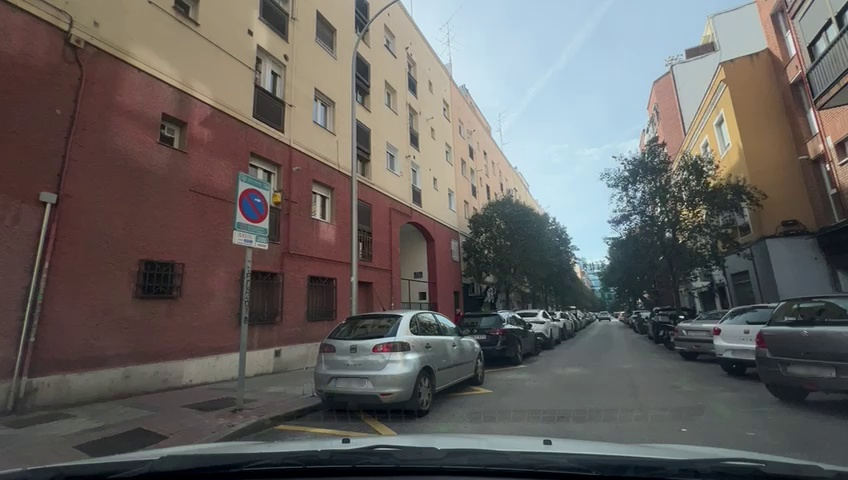
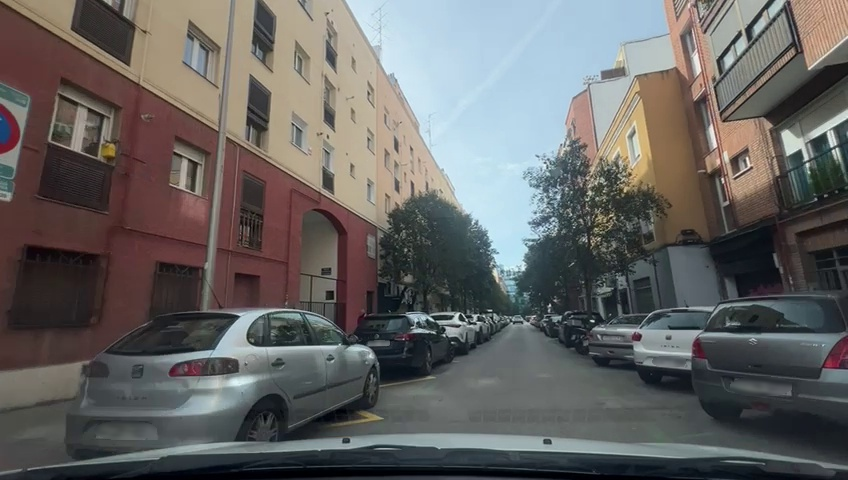
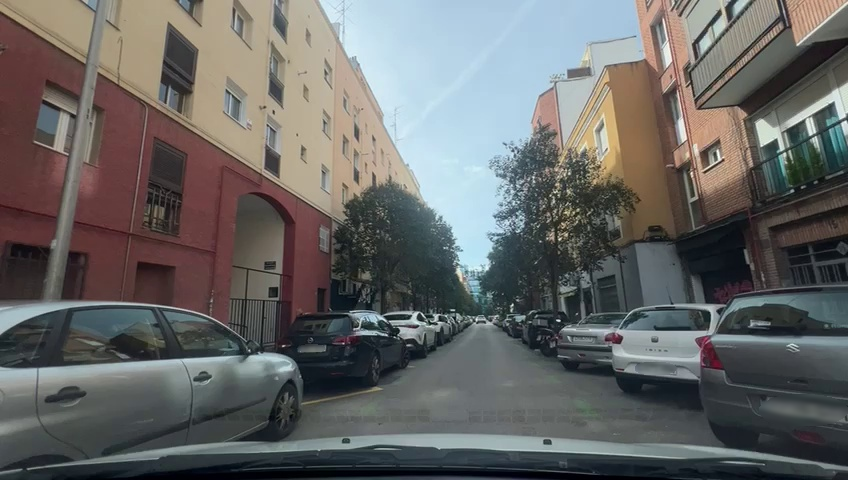
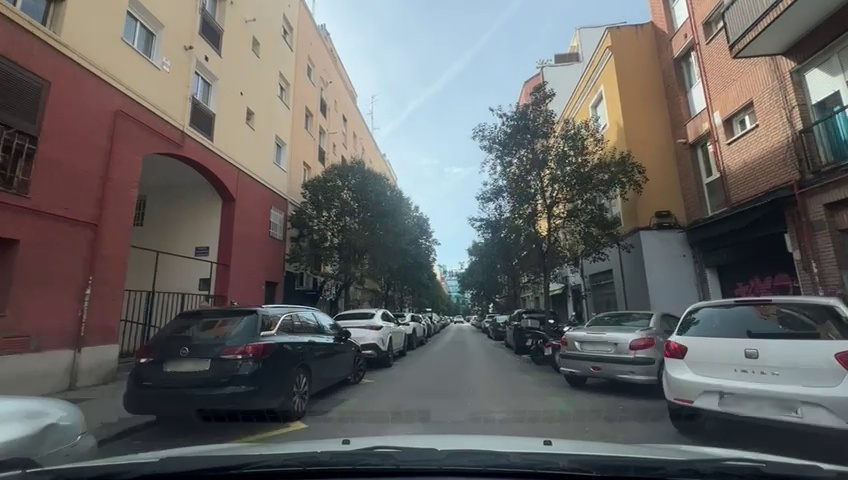
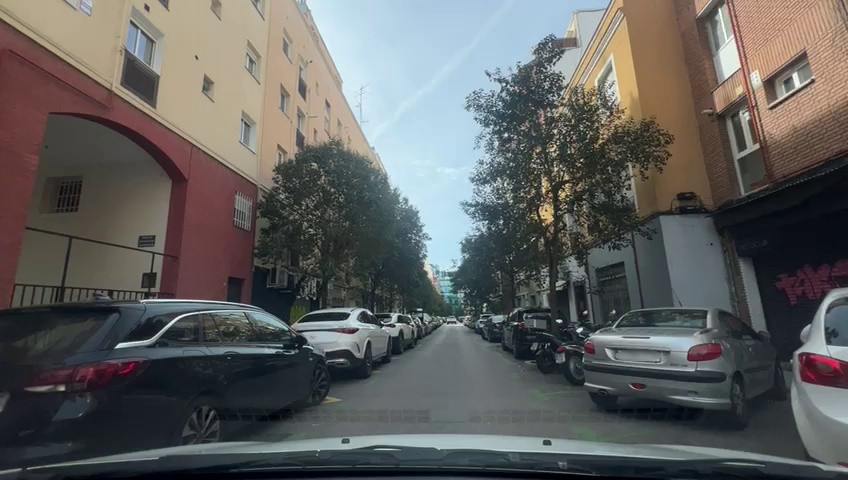
Situation: Lateral parked car
Question: Are vehicles present on the right side of the ego lane?
Answer: Yes
Reasoning: There is a row of cars parked in parallel on the left side of the ego lane.

Situation: Lateral parked car
Question: Are vehicles parked parallel or perpendicular to the roadway near the ego lane?
Answer: Yes
Reasoning: There are vehicles parked on both sides of the ego lane. Parallel parking on the left and perpendicular parking on the right.

Situation: Lateral parked car
Question: Does the environment indicate an urban road where curbside parking is permitted?
Answer: Yes
Reasoning: Yes, on the left-hand side, parallel parking next to the kerb is permitted, and on the right-hand side, perpendicular parking is permitted.

Situation: Lateral parked car
Question: Is the ego vehicle traveling in a middle lane with traffic lanes on both sides?
Answer: No
Reasoning: Ego travels along a single-lane urban street with cars parked on both sides. On the left, they are parked parallel to the road, and on the right, they are parked perpendicular to the road.

Situation: Lateral parked car
Question: Are vehicles present on the left side of the ego lane?
Answer: Yes
Reasoning: There are vehicles parked on both sides of the ego lane. Parallel parking on the left and perpendicular parking on the right.